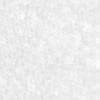
Label: no_change